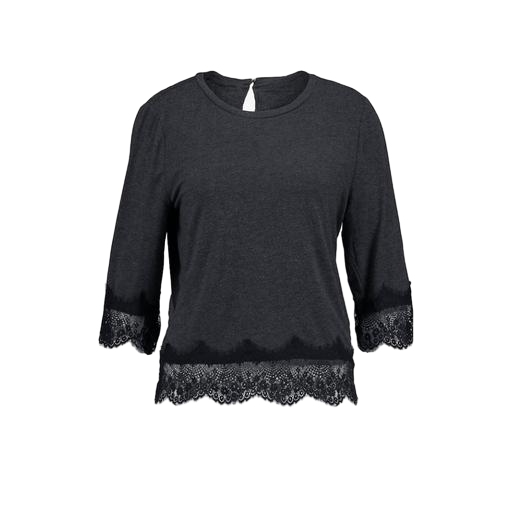
black three-quarter-sleeve top only macy, black lace-accented top, black plus size lace-hem jersey t-shirt, white background